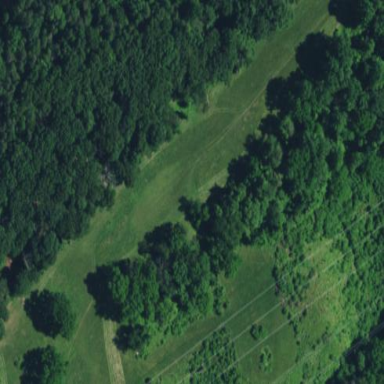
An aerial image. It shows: Serene woodland landscape.